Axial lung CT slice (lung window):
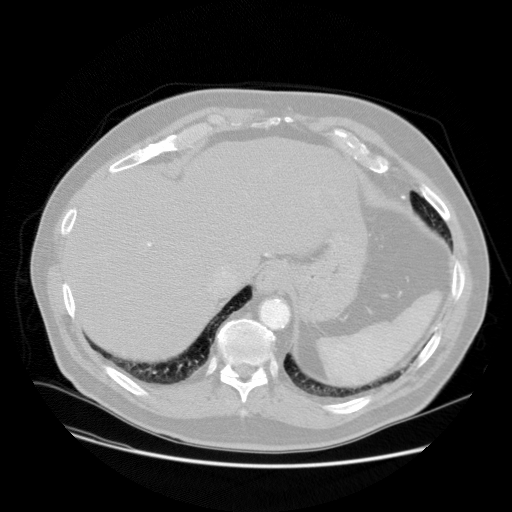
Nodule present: no